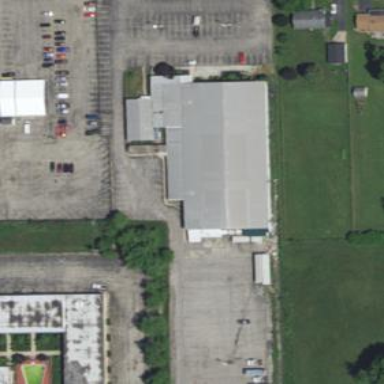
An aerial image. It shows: Building with bowling alley inside.